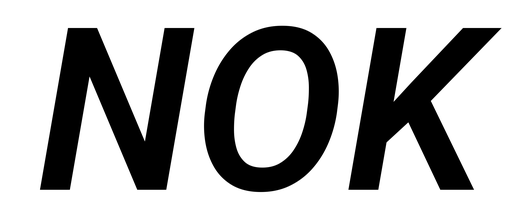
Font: Roboto-Italic_SemiBold_Italic